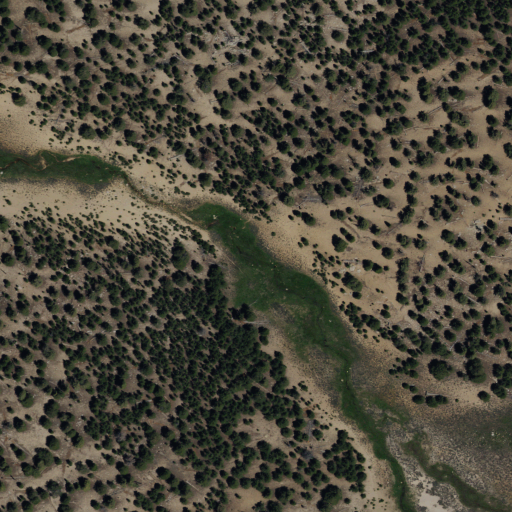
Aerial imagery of plain(s) in California named Ash Meadow containing shrub, evergreen forest, and grassland